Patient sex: F
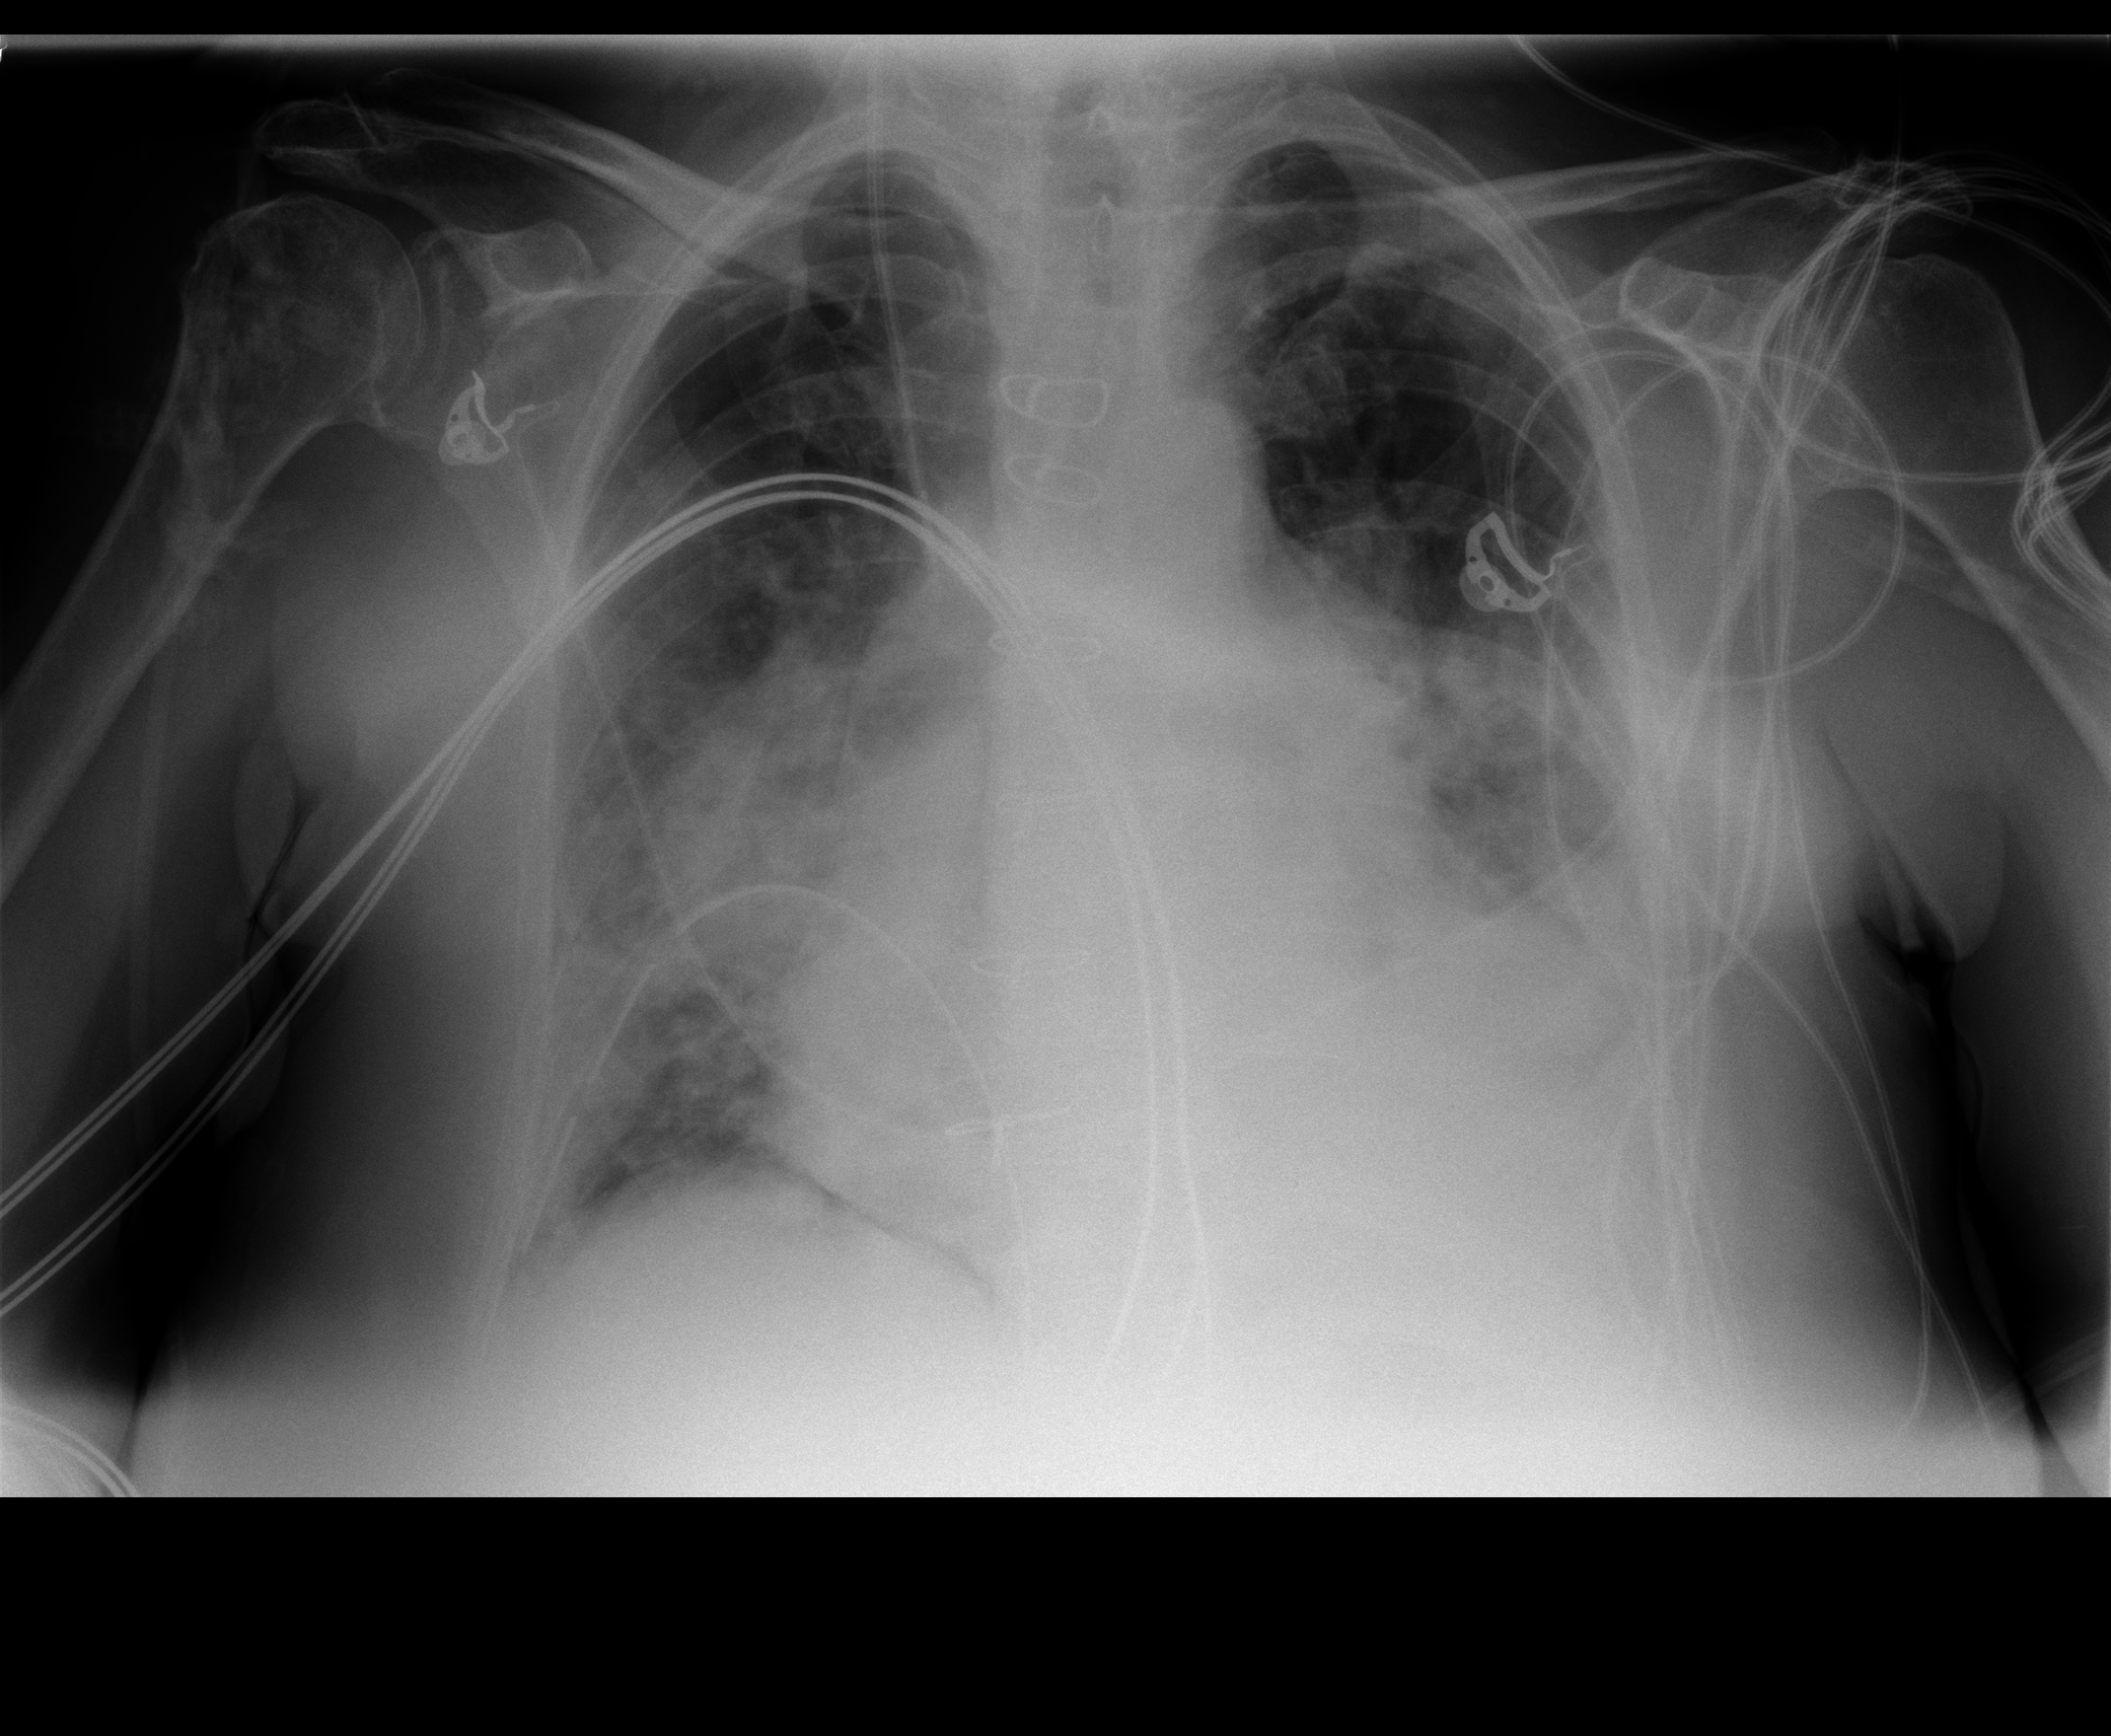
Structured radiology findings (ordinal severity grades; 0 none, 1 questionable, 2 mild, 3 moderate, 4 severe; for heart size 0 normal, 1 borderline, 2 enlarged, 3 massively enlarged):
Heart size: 3
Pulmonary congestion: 3
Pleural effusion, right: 2
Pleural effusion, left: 3
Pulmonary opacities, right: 3
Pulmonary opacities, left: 3
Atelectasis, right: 3
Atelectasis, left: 3